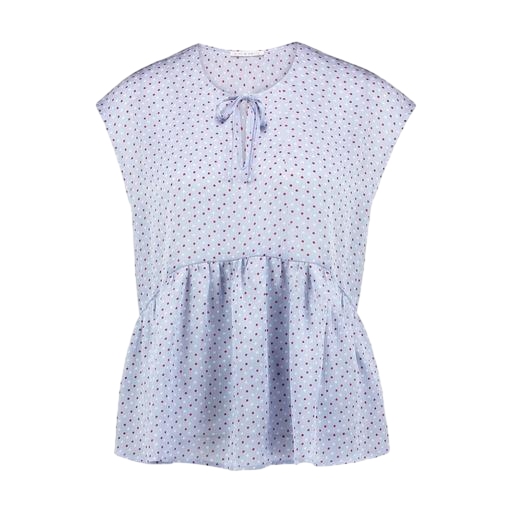
blue polka-dot top, blue printed sleep top, blue sleeveless floral-print shirt, white background